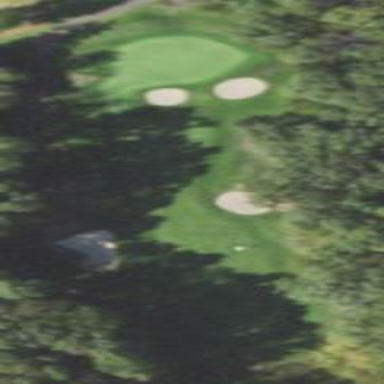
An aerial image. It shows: Rough area on grassy golf course.